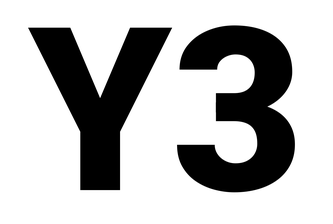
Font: Roboto_Black